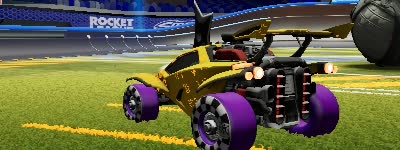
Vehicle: octane